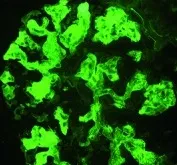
Direct immunofluorescence revealed strong granular mesangial and frequent capillary wall staining for IgM, C3, and kappa-light chains only (kappa-light chain shown, 400x).
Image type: pathology (immunostaining)